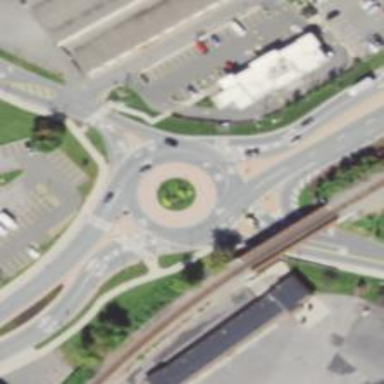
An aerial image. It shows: Roundabout on trunk highway.